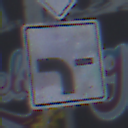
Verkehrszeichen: VerlaufVorfahrtsstrasse6
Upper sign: Vorfahrtsstrasse
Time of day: MorningAfternoon
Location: Outdoor (Urban)
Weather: PartlyCloudy
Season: NotSpecified
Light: Natural